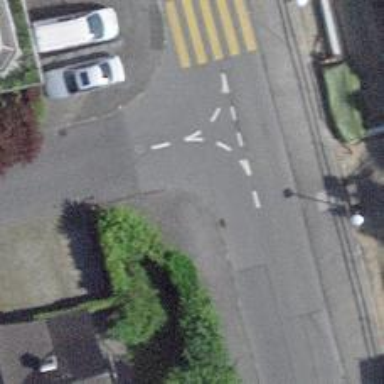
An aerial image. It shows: Kerb barrier.